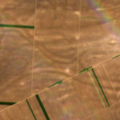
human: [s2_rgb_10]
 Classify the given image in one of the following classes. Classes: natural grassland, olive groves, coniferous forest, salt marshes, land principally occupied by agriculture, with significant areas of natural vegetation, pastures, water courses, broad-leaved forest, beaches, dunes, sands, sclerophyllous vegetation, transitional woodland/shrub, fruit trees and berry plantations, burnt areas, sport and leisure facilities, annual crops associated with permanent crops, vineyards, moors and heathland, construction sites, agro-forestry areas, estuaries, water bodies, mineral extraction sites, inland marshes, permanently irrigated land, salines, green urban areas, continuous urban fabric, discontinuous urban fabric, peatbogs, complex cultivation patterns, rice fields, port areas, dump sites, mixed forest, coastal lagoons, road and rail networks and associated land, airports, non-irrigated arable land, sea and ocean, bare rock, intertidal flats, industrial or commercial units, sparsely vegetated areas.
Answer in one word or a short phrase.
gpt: non-irrigated arable land